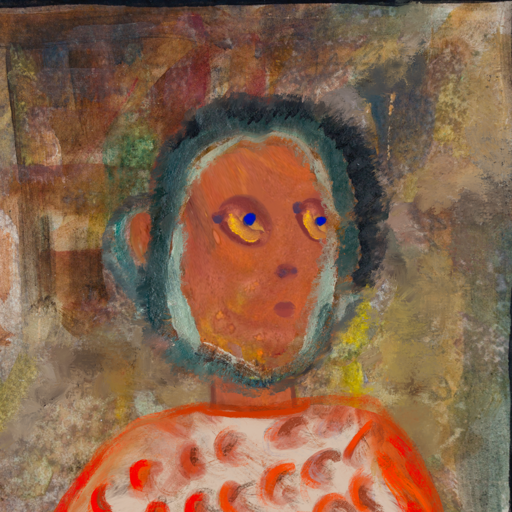
Background: Mosgoul, Head And Neck Side: Mother_And_Son_Son, Face Side: Mother_And_Son_Son, Bust: Rupkatha, Hair Side: Boggyland, Head Accessory: Blank, Second Necklace: Blank, Necklace: Blank, Baby: Blank